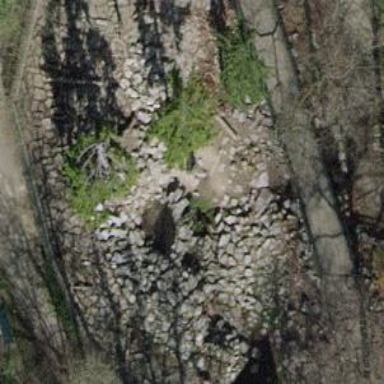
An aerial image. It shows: Evergreen needle-leaved tree.